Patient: sex M, age 79
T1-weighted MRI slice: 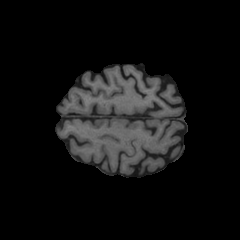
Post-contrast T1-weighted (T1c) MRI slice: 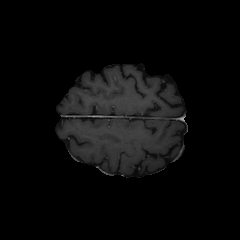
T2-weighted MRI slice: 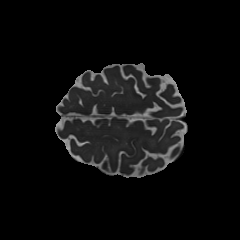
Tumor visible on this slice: no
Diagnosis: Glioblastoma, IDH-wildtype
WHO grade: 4